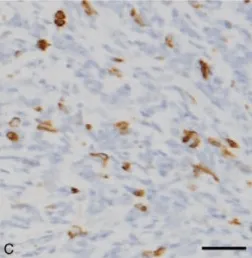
The postoperative pathology examination results were consistent with the diagnosis of MPNST. NF x 100.
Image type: pathology (immunostaining)